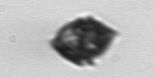
Label: Kryptoperidinium_triquetrum